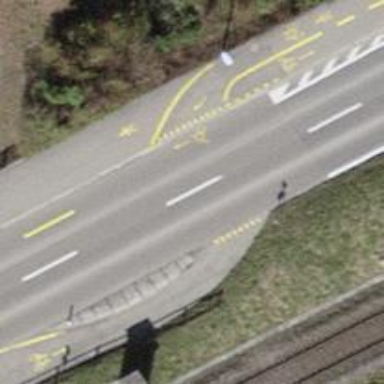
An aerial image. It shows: Primary highway with asphalt surface. It also has lane for cyclists on both sides.